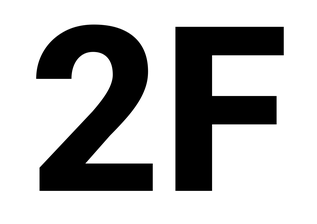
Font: Roboto_ExtraBold